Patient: sex M, age 79
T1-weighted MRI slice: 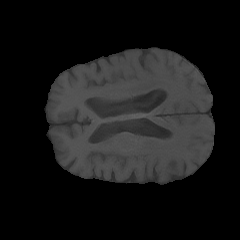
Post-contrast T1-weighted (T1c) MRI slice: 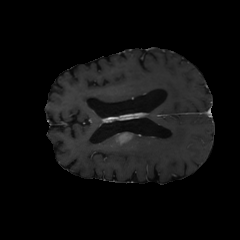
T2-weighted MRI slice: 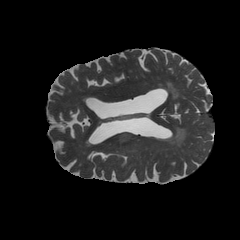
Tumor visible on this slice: yes
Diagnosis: Glioblastoma, IDH-wildtype
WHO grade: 4